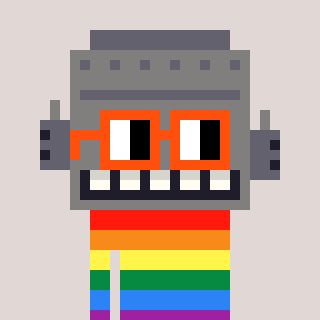
a pixel art character with square orange glasses, a robot-shaped head and a red-colored body on a warm background